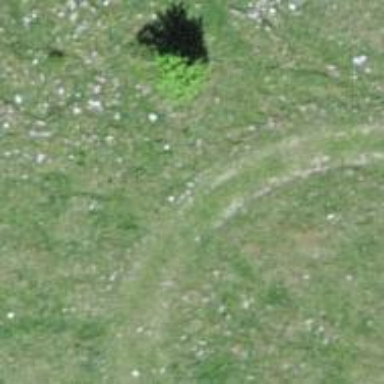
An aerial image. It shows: Grassy track with grade5 tracktype.